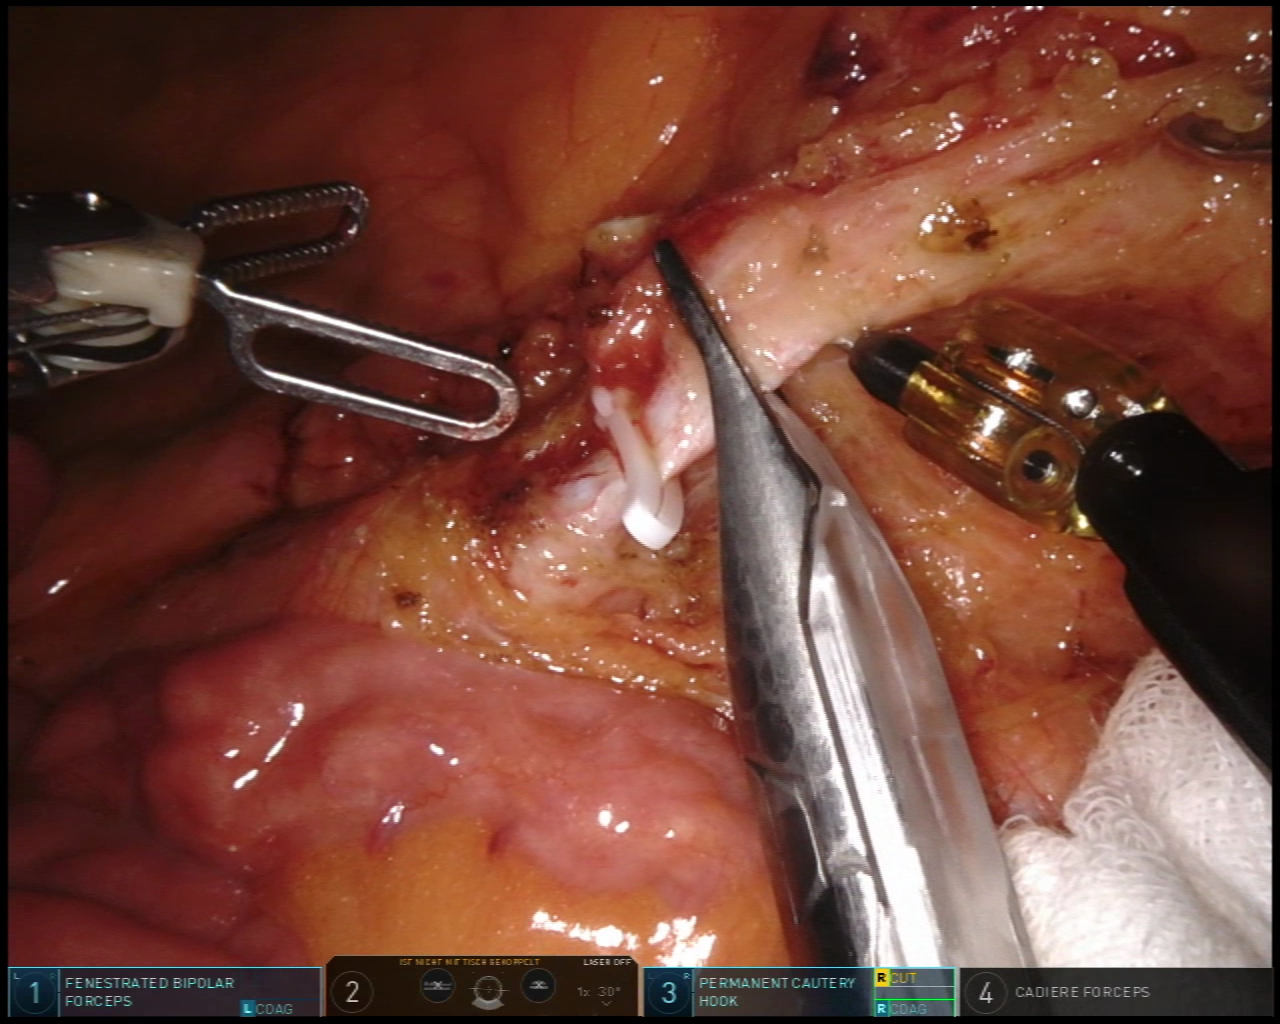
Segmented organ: inferior_mesenteric_artery
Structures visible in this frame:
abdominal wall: no
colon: no
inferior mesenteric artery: yes
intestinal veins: no
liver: no
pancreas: no
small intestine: yes
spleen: no
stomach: no
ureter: no
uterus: no
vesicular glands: no